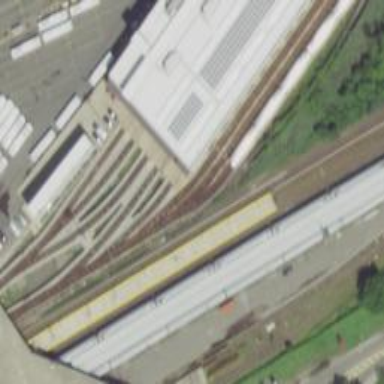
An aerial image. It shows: Electrified rail passing through service yard.